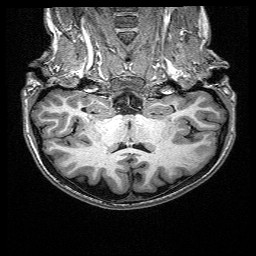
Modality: T1w
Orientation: sagittal
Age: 27
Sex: female
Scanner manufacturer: siemens
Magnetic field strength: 3 T
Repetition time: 2.4 s
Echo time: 0.03 s